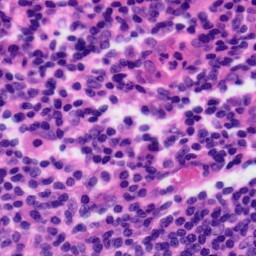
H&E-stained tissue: Tonsil